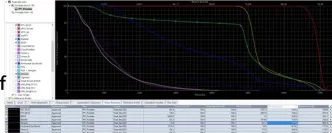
Radiotherapy treatment planning CT images showing targets and organs at risk (color lines) and radiation dose clouds (increasing dose from blue to red). (f) Dose-volume histograms.
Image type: chart (chart)